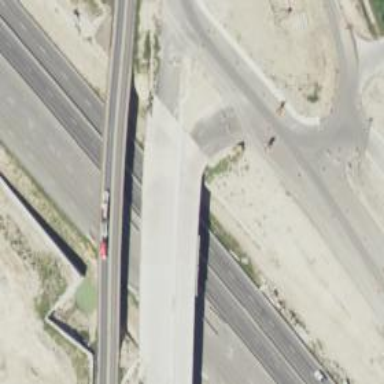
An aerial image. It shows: Secondary link road.